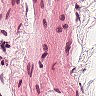
Metastatic tissue present: no